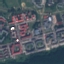
Land use / land cover: Residential